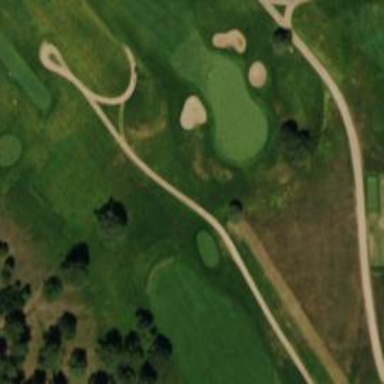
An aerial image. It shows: Pathway for golfing.